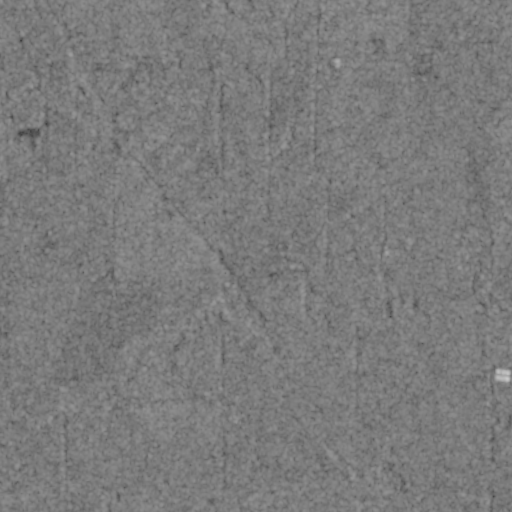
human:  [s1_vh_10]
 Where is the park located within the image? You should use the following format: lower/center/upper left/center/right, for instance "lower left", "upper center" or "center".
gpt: The park is located in the upper left of the image.
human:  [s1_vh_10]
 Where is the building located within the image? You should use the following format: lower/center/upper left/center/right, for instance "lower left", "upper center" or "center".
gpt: The building is located in the upper right of the image.
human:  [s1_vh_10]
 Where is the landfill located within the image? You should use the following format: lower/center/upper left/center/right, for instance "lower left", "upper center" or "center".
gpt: There is no landfill in the image.

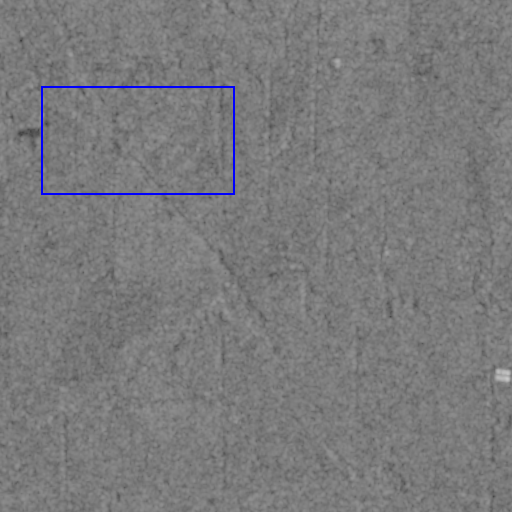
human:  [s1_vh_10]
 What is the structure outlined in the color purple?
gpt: There is no purple outline.
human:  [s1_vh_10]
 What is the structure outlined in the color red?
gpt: There is no structure outlined in red.